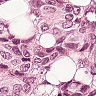
Metastatic tissue present: yes